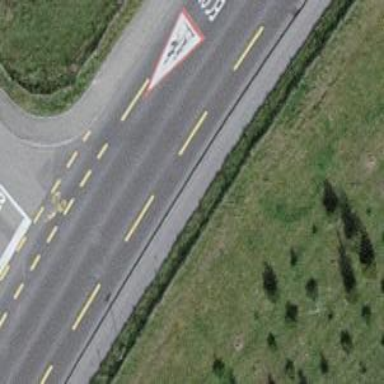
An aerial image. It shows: Tertiary road with asphalt surface and cycle lane.